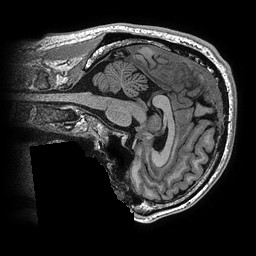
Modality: T1w
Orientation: sagittal
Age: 43
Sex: male
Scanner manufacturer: ge
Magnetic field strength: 3 T
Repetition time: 0.006952 s
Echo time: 0.00292 s